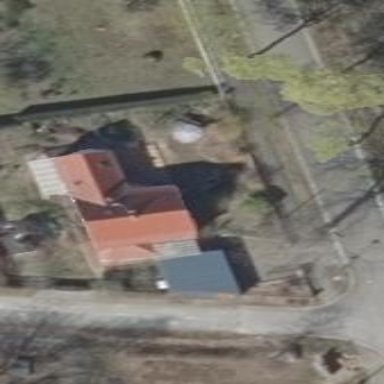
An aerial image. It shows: Gabled building.